Current action and preconditions to check: path_clear

Your task: For each precondition in the list above, predict whether it will hold at this action.

Consider the current scene as observed from the mobile robot's camera, and analyze the predicted future states of all dynamic agents (e.g., people, animals, vehicles, or any moving entities) within the NEXT SECOND.

IMPORTANT: Only answer "very likely" if you are absolutely certain—based on strong, clear evidence—that a dynamic agent will violate the precondition in the predicted future state. Do NOT answer "very likely" for unlikely, ambiguous, or low-probability risks.

Ask yourself for each precondition: Is there a high probability, with clear and convincing evidence, that the predicted future states of any dynamic agent will interfere with the predicted future state of the currently executing action within the NEXT SECOND, causing that precondition to fail?

Assess the risk level based on these predictions. Use "likely" or "very likely" if motions create a clear risk of interference.

Use "neutral" or "improbable" if agents are nearby but their predicted paths are clearly diverging or non-conflicting.

Failure Risk Categories: "very improbable", "improbable", "neutral", "likely", "very likely"

Answer Format: Output ONLY the probability_of_failure value from these categories: "very improbable", "improbable", "neutral", "likely", "very likely"

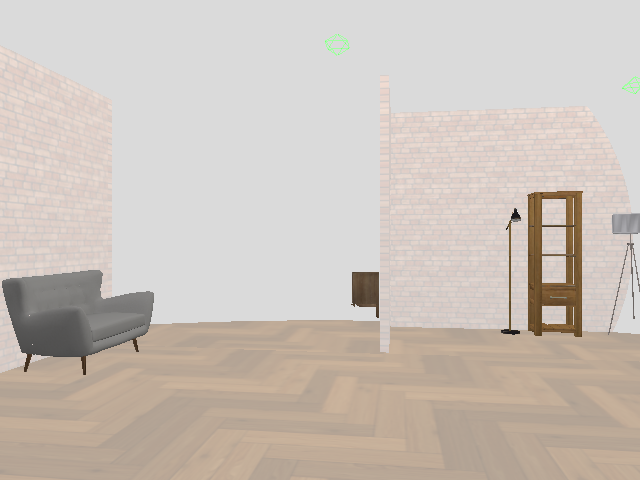

Answer: very improbable